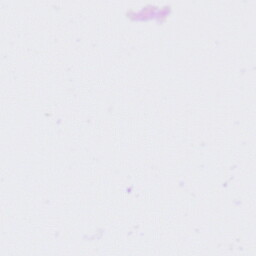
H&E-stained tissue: Tonsil